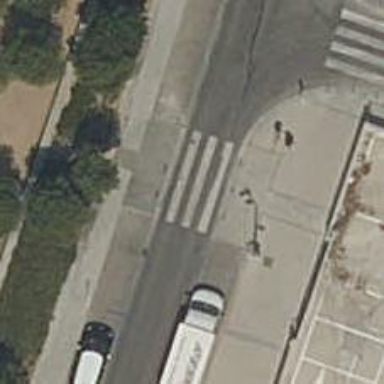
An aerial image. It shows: Marked crossing on the road.